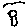
Label: bird